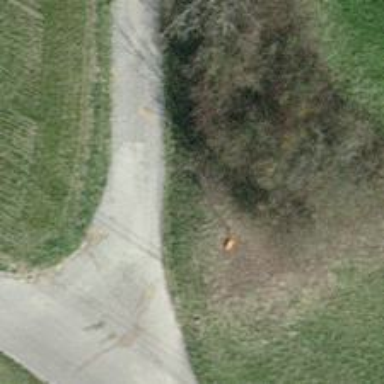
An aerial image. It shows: Aerial marker.